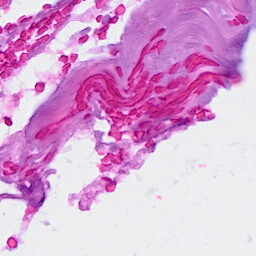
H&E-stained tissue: Breast